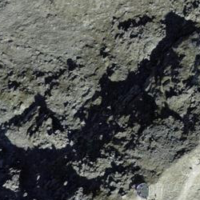
EUNIS habitat code: 48
Species observed at this site:
Pyrrhocorax graculus
Saxifraga bryoides
Tichodroma muraria